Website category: sports
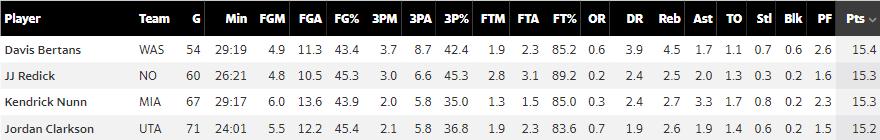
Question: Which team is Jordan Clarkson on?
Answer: UTA

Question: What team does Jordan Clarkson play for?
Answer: UTA

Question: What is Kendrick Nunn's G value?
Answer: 67

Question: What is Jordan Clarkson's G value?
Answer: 71

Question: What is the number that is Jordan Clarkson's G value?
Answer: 71

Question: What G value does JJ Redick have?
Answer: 60

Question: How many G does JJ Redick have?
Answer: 60

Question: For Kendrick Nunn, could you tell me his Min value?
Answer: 29:17

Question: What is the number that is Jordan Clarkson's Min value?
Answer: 24:01

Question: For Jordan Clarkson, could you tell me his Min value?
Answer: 24:01

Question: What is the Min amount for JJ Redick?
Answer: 26:21

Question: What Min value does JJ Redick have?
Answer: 26:21

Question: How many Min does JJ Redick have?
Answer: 26:21

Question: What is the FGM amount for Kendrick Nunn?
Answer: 6.0

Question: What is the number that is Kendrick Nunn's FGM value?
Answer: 6.0

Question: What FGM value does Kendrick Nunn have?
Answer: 6.0

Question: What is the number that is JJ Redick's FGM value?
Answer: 4.8

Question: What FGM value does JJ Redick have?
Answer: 4.8

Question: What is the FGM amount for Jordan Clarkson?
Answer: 5.5

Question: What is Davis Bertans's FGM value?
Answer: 4.9

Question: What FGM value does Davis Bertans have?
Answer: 4.9

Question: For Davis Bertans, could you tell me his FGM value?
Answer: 4.9

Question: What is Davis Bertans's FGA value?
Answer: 11.3

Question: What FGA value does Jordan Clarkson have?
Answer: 12.2

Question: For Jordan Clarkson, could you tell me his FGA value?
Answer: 12.2

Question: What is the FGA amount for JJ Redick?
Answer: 10.5

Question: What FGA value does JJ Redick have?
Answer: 10.5

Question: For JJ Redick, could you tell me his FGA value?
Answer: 10.5

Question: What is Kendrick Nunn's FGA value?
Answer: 13.6

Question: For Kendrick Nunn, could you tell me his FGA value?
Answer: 13.6

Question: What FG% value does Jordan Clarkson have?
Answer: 45.4

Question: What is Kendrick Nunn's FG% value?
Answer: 43.9

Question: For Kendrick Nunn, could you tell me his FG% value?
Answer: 43.9

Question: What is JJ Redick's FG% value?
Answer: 45.3

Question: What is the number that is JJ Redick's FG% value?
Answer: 45.3

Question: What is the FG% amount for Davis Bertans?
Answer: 43.4

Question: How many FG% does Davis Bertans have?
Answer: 43.4

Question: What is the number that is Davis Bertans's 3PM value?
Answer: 3.7

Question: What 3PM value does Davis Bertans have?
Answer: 3.7

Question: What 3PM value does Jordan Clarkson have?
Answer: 2.1

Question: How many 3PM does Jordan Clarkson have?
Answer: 2.1

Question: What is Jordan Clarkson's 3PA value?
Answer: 5.8

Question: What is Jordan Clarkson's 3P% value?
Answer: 36.8

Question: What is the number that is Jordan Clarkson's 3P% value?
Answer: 36.8

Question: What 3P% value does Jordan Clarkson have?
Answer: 36.8

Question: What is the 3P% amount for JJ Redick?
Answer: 45.3

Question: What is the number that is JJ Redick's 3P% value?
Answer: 45.3

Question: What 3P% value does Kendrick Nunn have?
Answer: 35.0

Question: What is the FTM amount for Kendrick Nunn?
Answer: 1.3

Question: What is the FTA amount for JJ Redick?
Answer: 3.1

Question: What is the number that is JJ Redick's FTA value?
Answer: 3.1

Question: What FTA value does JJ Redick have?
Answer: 3.1

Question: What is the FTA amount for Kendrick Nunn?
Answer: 1.5

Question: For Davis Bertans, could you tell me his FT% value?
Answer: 85.2

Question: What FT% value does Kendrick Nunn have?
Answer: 85.0

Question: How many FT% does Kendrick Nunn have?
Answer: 85.0

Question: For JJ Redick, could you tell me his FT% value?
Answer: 89.2

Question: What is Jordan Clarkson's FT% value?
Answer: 83.6

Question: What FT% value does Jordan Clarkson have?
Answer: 83.6

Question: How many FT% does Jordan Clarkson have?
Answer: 83.6

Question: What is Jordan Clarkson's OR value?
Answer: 0.7

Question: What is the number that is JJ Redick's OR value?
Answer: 0.2

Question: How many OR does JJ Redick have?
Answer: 0.2

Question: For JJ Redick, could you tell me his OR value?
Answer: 0.2